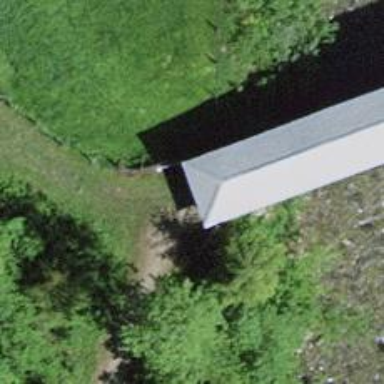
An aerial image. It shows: Covered bridge over track.